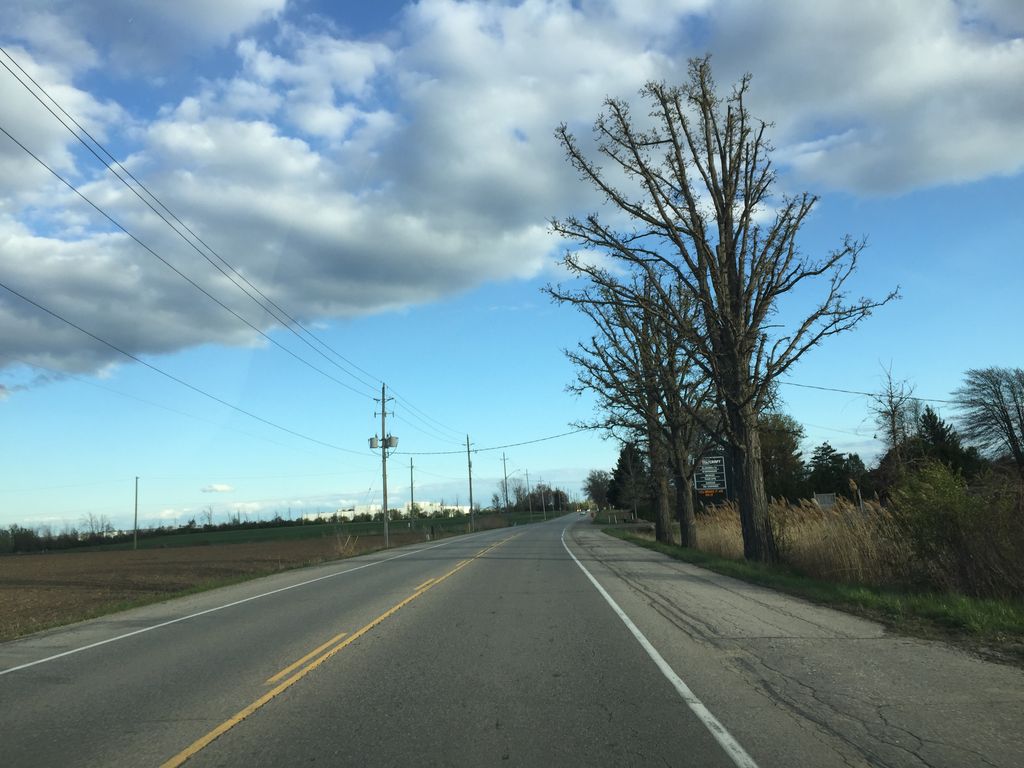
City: kitchener-waterloo